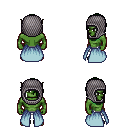
a pixel art fantasy rpg character, male body template, orc, green skin, overskirt, white pants, green bangs hairstyle, chain hood, black shoes, four views (front, back, left, right), 2x2 character sprite sheet, small pixel art, hard edges, no anti-aliasing